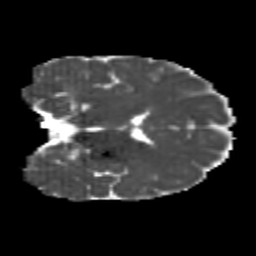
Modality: MD
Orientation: coronal
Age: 24
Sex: male
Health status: healthy
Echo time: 0.074 s